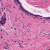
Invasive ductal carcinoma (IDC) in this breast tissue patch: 0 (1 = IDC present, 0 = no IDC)